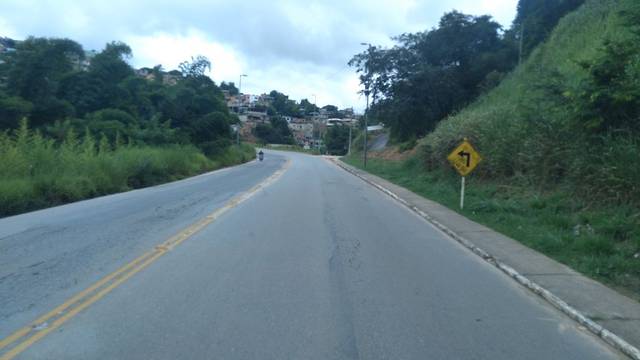
Region: Brazil
Coordinates: -19.869, -43.892